Aerial crown-view tile of a tropical tree (Barro Colorado Island, Panama), acquired 20250124:
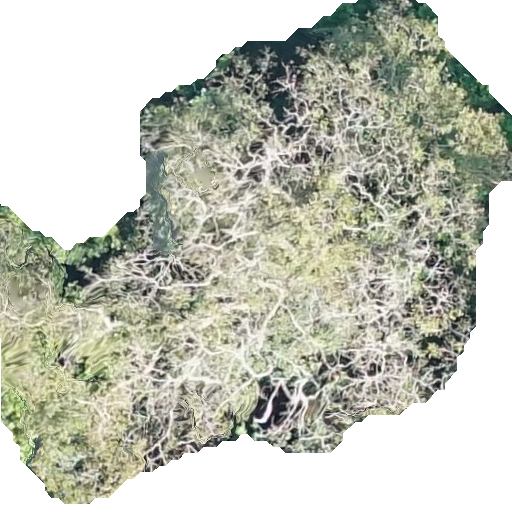
Species: Simarouba amara
GBIF accepted scientific name: Simarouba amara
Crown area: 261.832 m²